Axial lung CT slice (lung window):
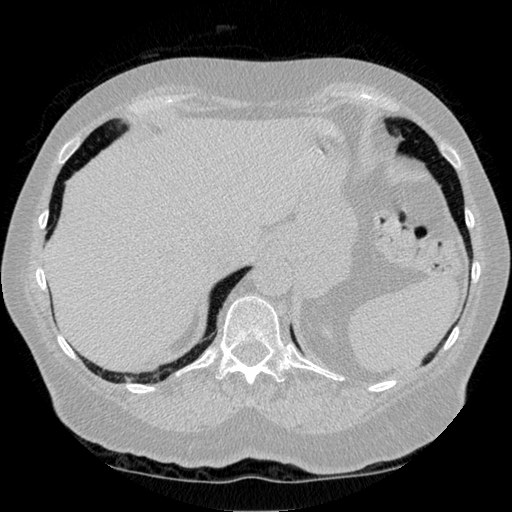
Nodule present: no